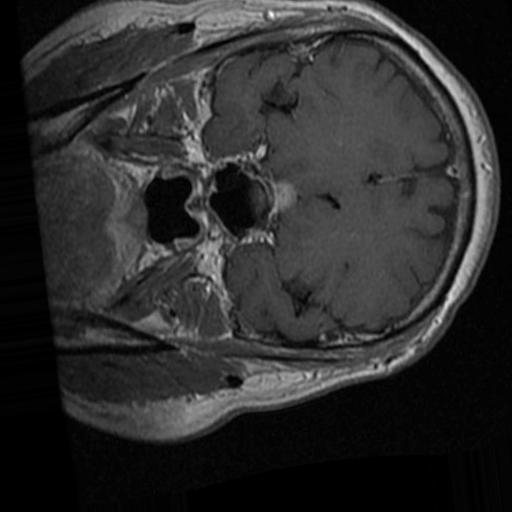
Label: brain_tumor